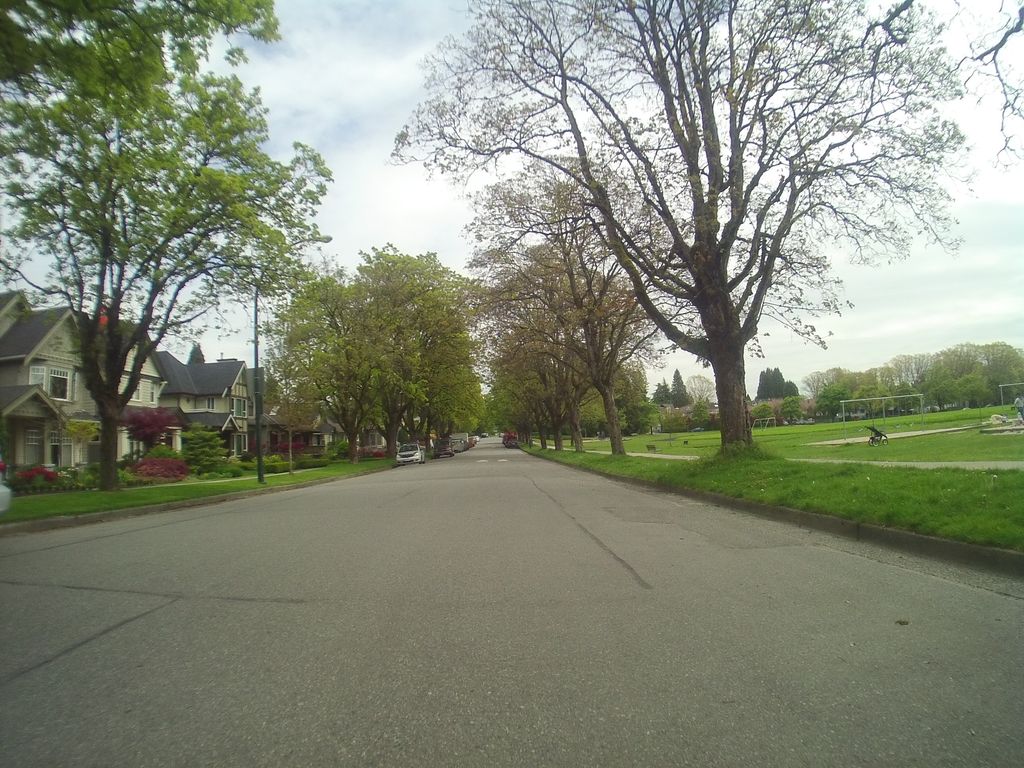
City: vancouver